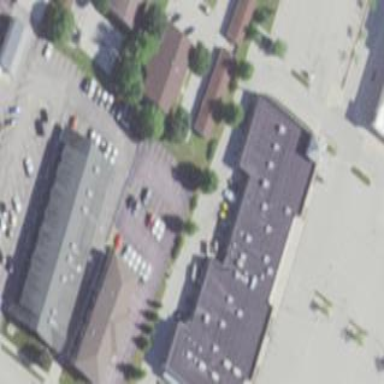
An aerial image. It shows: Commercial building.